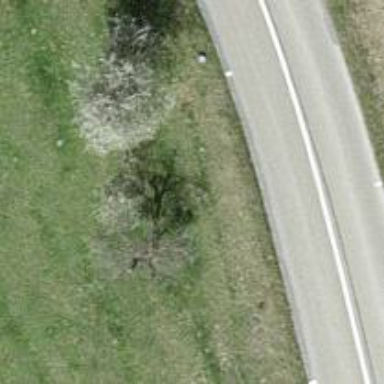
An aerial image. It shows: Beautiful tree in nature.